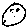
Label: smiley face